Field crop: tomato
Growth stage: 1
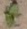
Species: solanum